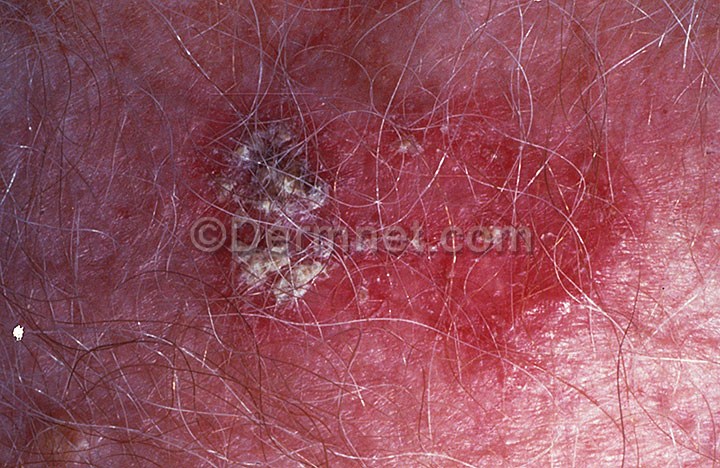
Disease: Actinic Keratosis Basal Cell Carcinoma and other Malignant Lesions